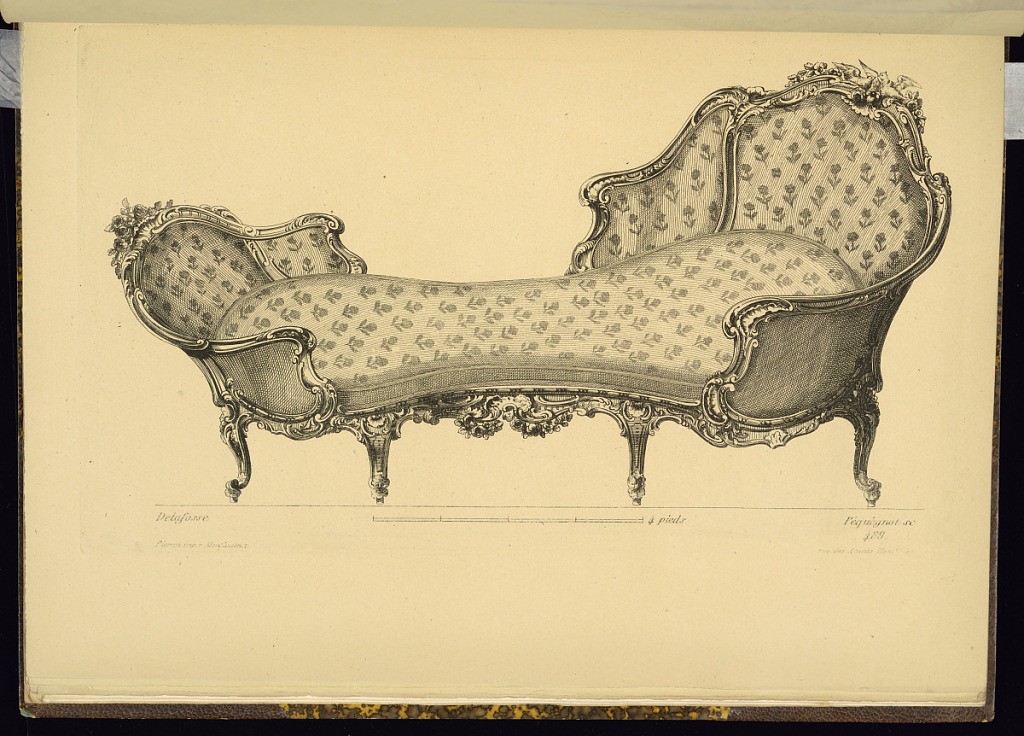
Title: Design for a Daybed
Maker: Jean-Charles Delafosse, French, 1734 – 1789
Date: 1849–66
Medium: Etching on paper
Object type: Print
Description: Design for an upholstered daybed with a carved frame featuring scrolling leaves, shells, festoons of leaves, c-scrolls, flowers, birds, and cabriole legs. The plate is signed with the printmaker, publisher, and original designer, and numbered.